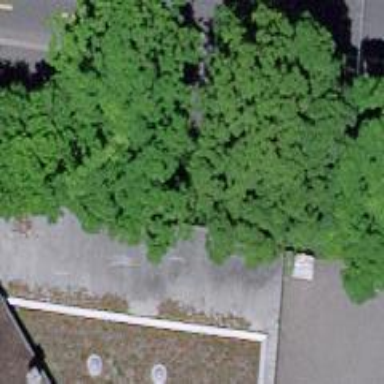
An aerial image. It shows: Tree-lined avenue.